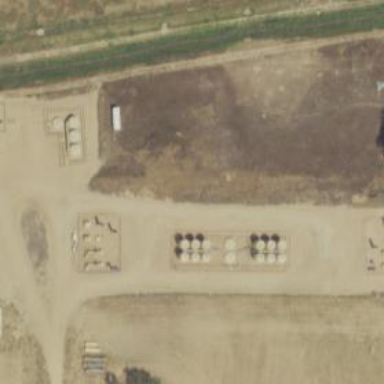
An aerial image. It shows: Storage tank with man-made structure.